Question: I'm interested in achieving a transition between view controllers very similar to the transition in Evernote's iOS app:

When "Places" is tapped, it smoothly expands into what looks like UINavigationController with a green border around it. To collapse it, I can either tap "Back" or swipe from the left side of the screen to gradually transition to the home screen.
I'm not looking for exact code samples to copy-paste, bur rather for high-level guidance on which concepts and Apple APIs to leverage. More specifically,
- -
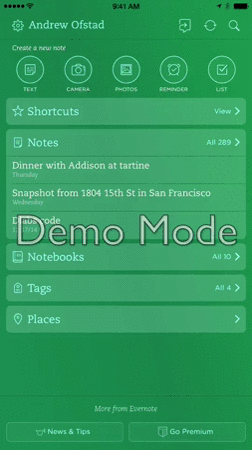
Answer: An approach to consider: you can use a 'UICollectionView' with two different layouts. The unexpanded layout can just be a 'UICollectionViewFlowLayout' and the expanded layout can be a subclass that shrinks/fades all the cells except the one you want expanded. Then you can use 'setCollectionViewLayout:animated:' to switch between them.
The green border would just be the background of the parent view, since this wouldn't involve a 'UINavigationController'.
And if you want the interactive swipe gesture for going back from the expanded layout, you hook up a 'UIScreenEdgePanGestureRecognizer' to an interactive collection view layout animation (see 'startInteractiveTransitionToCollectionViewLayout:completion:').